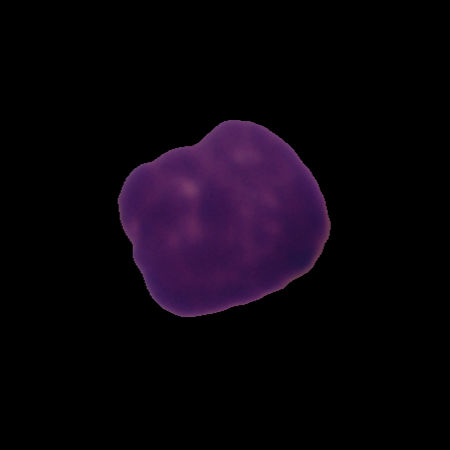
Label: healthy